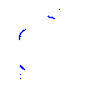
Particle: proton